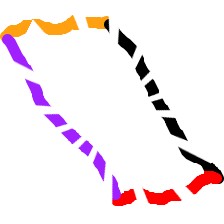
Shape: parallelogram